Question: I have just come across this website (<URL> that has an icon IN the title.
Not a favicon, but next to the title text (on the right of it).

How was this achieved?
(worked in both Safari and Chrome)
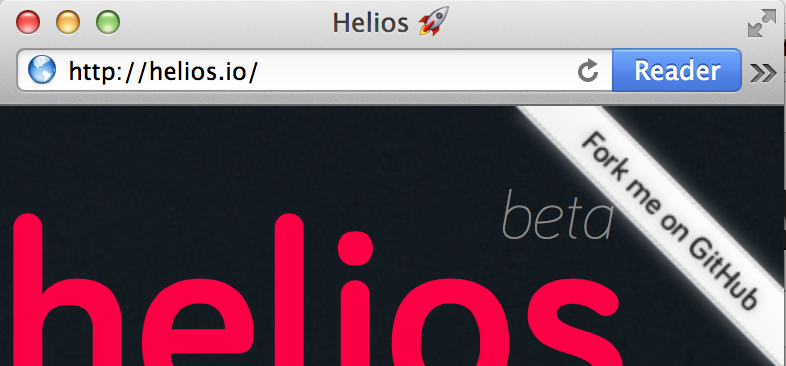
Answer: That would be the Unicode character 'U+1F680'.
You can find it here, using the handy Unicode Character Search:
<URL>
on your Mac, it's rendering used the built in emoji font - a preview is here:
<URL>